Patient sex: M
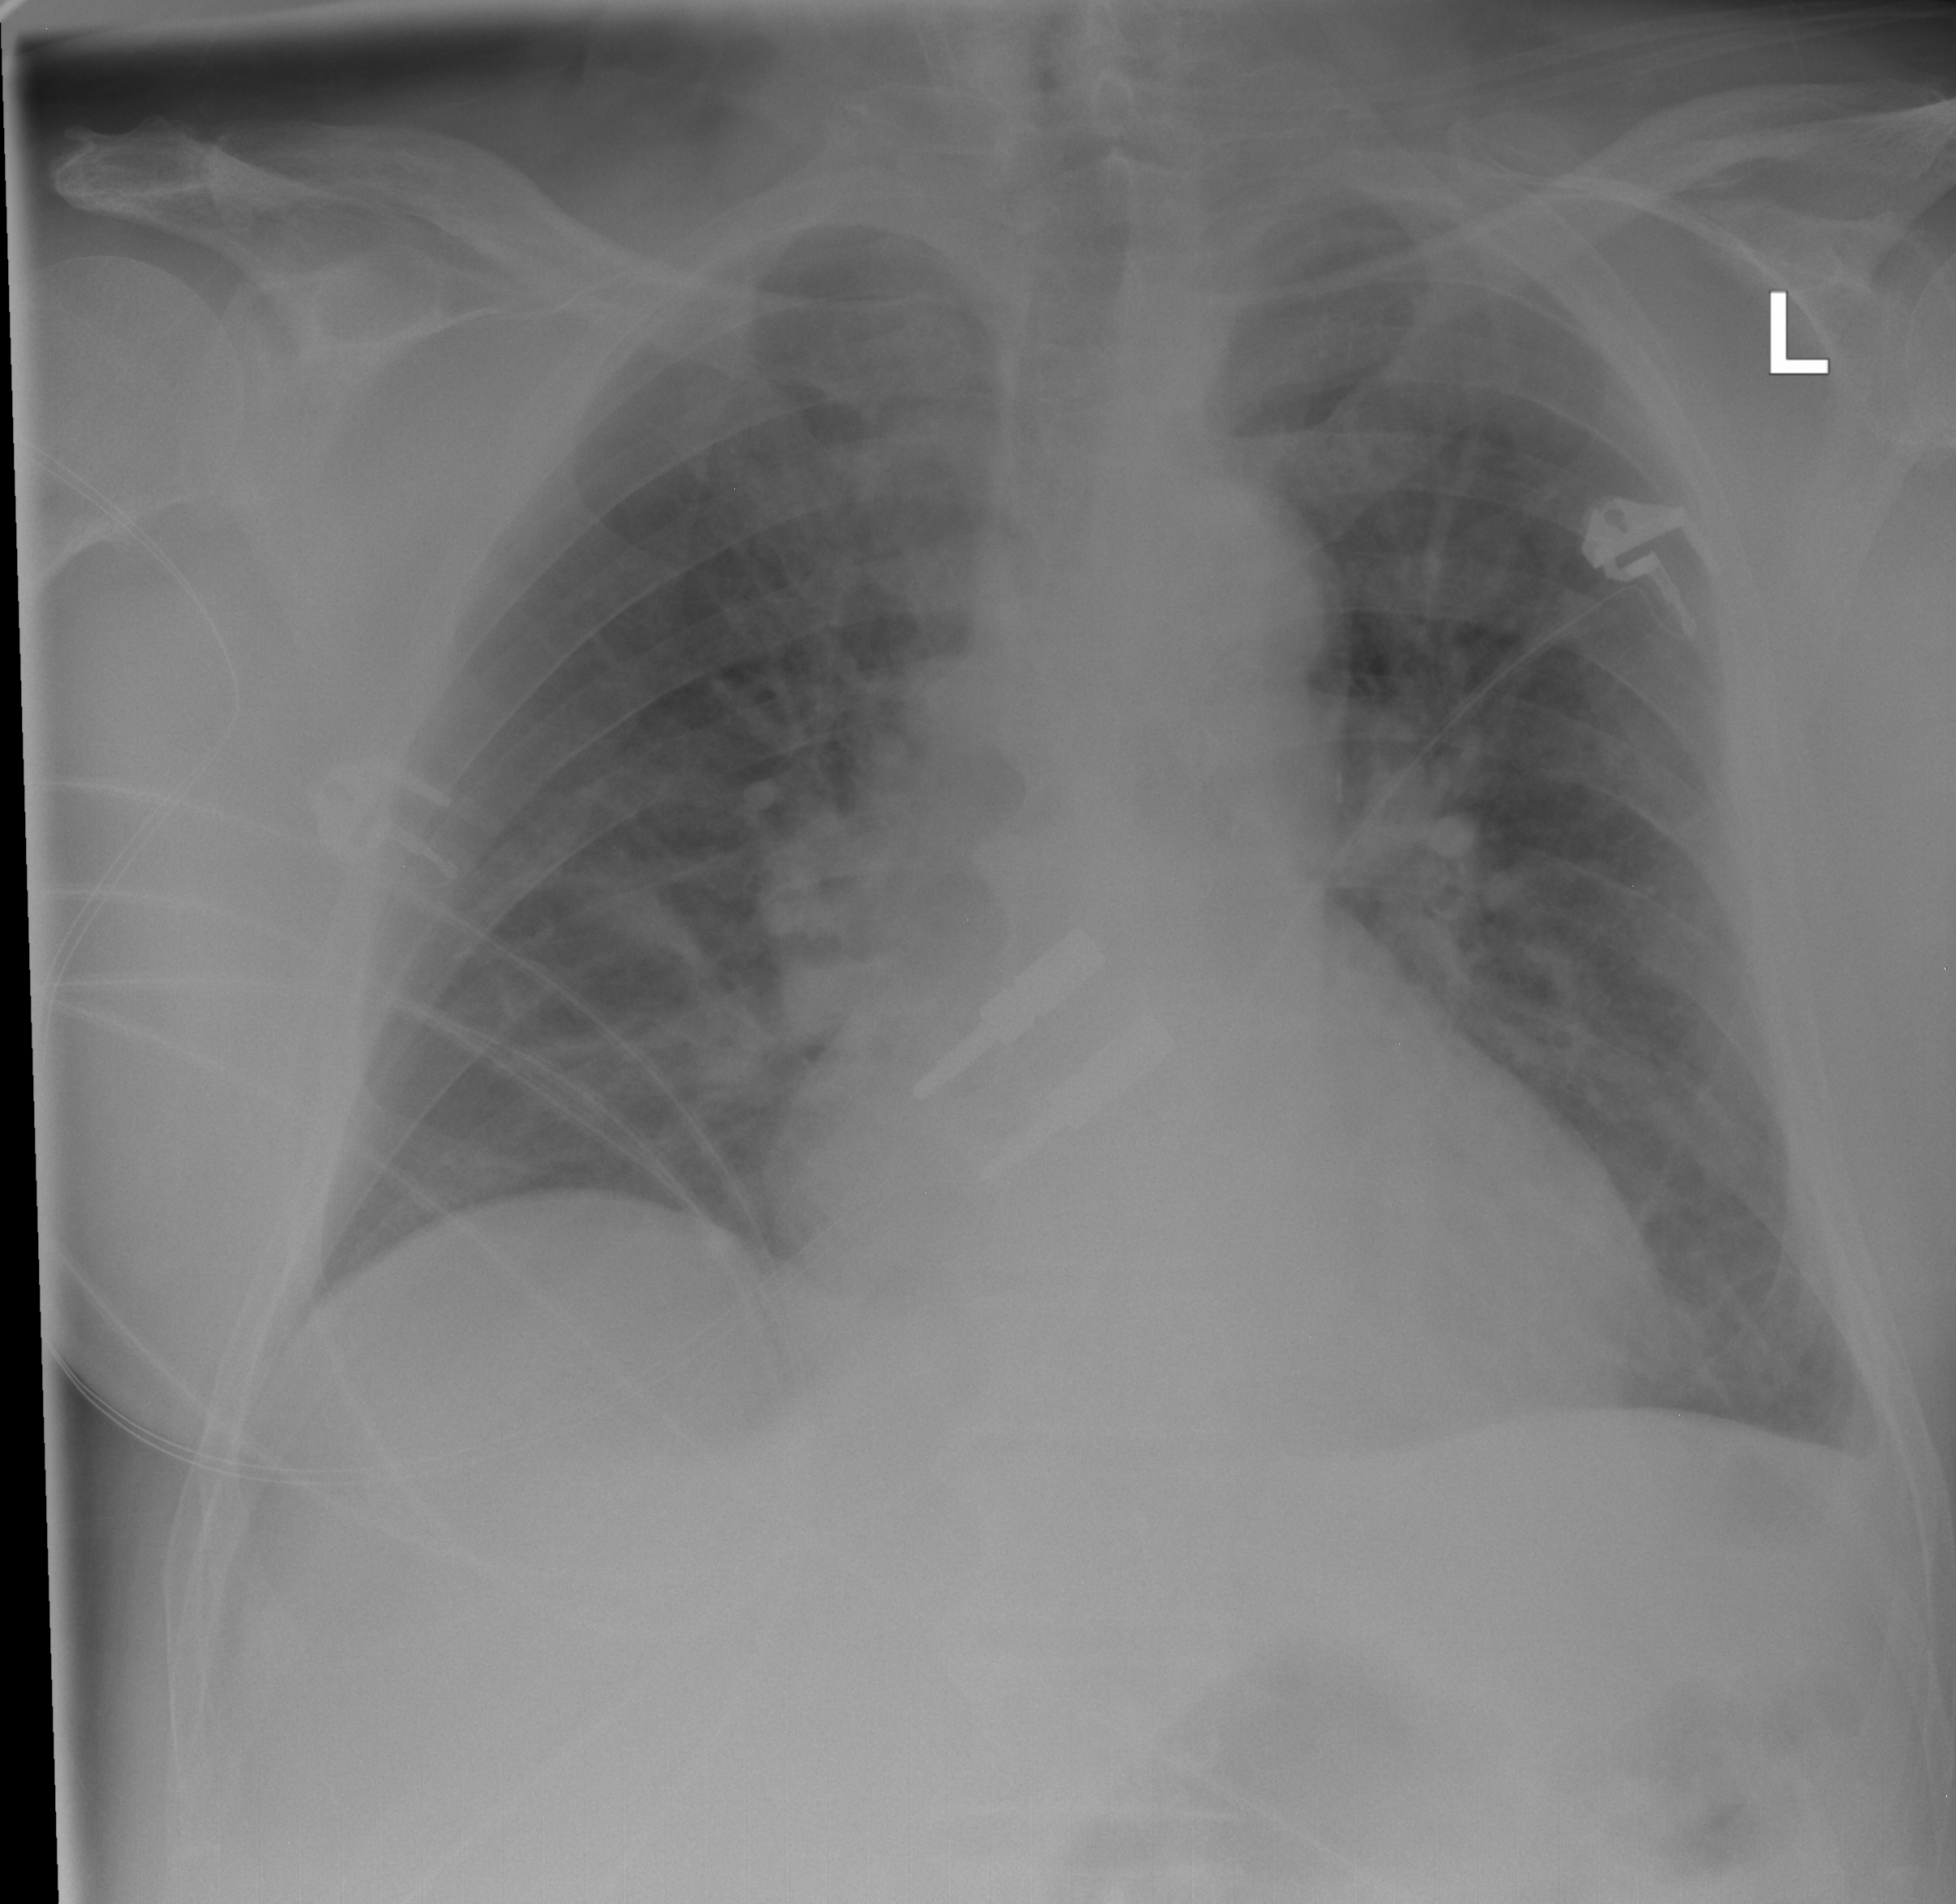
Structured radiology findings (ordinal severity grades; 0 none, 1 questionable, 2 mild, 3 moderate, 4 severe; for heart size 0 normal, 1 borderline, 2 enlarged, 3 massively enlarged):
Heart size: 1
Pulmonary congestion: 1
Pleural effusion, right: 0
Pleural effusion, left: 0
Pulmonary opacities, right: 1
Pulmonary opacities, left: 1
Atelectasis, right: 0
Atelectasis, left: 0